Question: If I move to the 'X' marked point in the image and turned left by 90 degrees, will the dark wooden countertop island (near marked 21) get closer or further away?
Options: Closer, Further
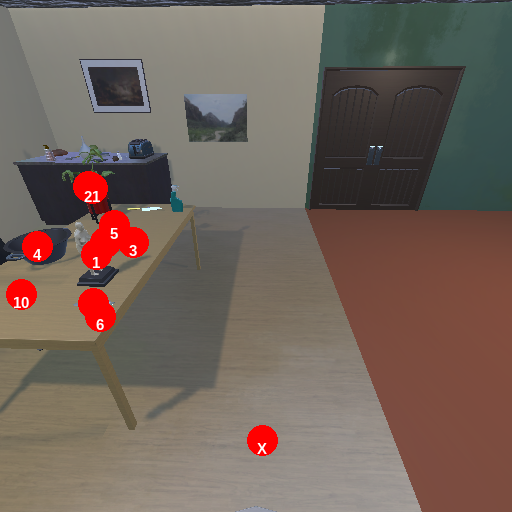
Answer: Closer